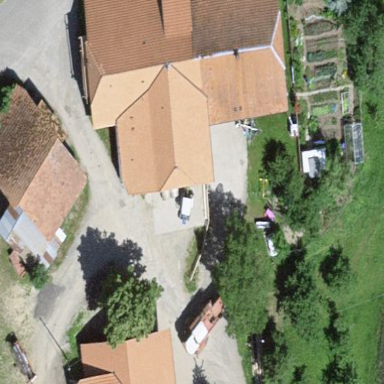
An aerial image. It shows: Farm building.